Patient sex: M
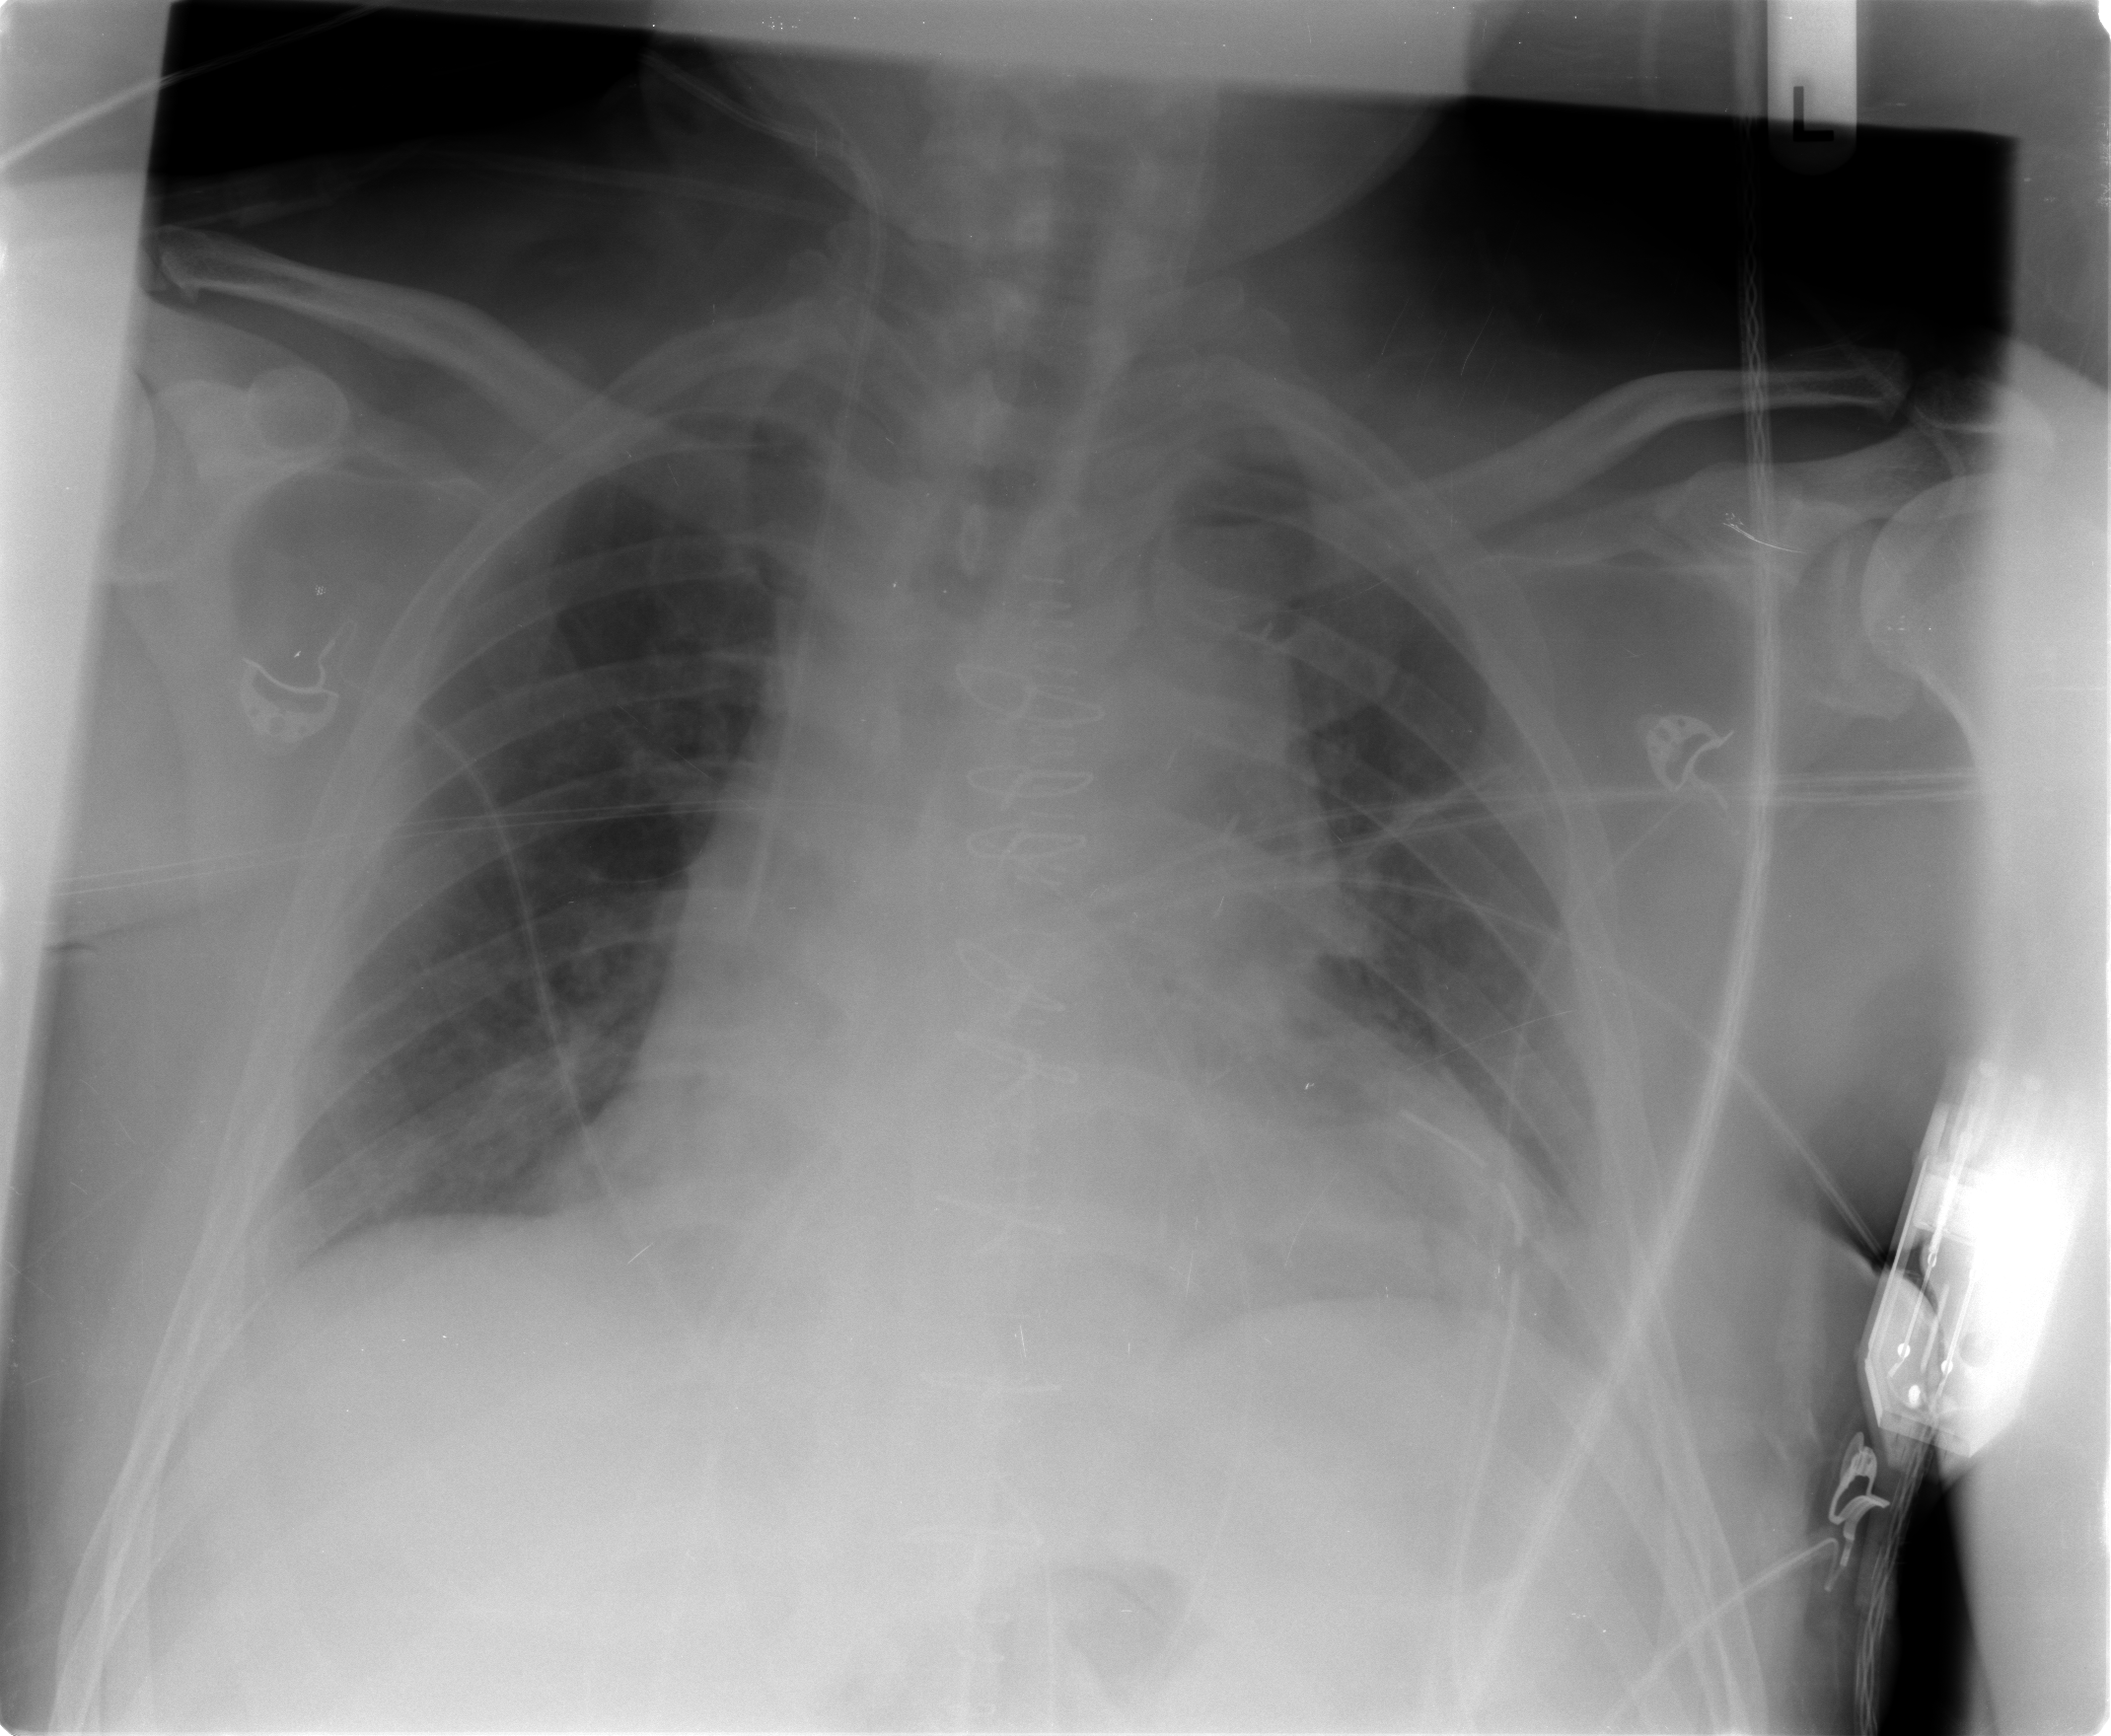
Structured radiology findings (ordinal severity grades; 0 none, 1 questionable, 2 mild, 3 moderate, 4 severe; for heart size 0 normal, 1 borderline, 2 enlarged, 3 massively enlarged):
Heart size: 2
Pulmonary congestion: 2
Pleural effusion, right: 1
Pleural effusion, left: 2
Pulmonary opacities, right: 0
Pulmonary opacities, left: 0
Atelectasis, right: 2
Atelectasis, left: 2